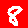
Digit: 8